Question: I've done a bit of searching around, but haven't really found anything that might help me solve this problem. I recently switched my canvas images to vectors, which has worked great on everything but Chrome for Android (tested on 30+). Specifically in this example of using EaselJS for all of my canvas stuff.
UPDATE:
<URL> Check out this fiddle on your mobile with Chrome to see the problem.
Is there anything I can do to have it smooth things out?

'''
//check fiddle for live code
var stage = new createjs.Stage("demo");
var stroke = new createjs.Shape();
stage.addChild(stroke);
stage.update();
'''
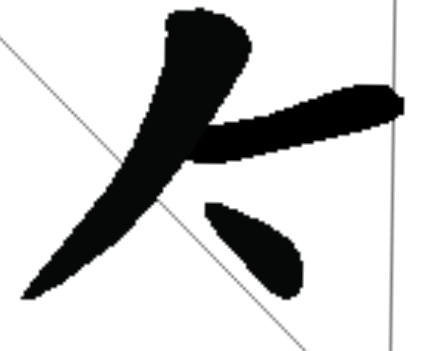
Answer: I'm pretty sure its discussed over here:
<URL>
They've disabled anti aliasing in Chrome Android but decided a few hours ago to revert the change. So all you can do is wait for the Fix...